Question: I have a script component that take an image, make it smaller with c# code and then try to set the byte[] result to the column. At this point I get an error:
> at
Microsoft.SqlServer.Dts.Pipeline.Wrapper.IDTSManagedComponentWrapper100.AddBLOBData(IDTSBuffer100
pIDTSBuffer, Int32 hRow, Int32 hCol, Byte[]& ppsaData) at
Microsoft.SqlServer.Dts.Pipeline.PipelineBuffer.AddBlobData(Int32
columnIndex, Byte[] data) at
ScriptMain.Input0_ProcessInputRow(Input0Buffer Row) in
c:\Users\e032955999\AppData\Local\Temp\vsta\65b7c0a9d6444e7f987741e111376505\main.cs:line
127 at UserComponent.Input0_ProcessInput(Input0Buffer Buffer) in
c:\Users\e032955999\AppData\Local\Temp\vsta\65b7c0a9d6444e7f987741e111376505\ComponentWrapper.cs:line
36 at UserComponent.ProcessInput(Int32 InputID, String InputName,
PipelineBuffer Buffer, OutputNameMap OutputMap) in
c:\Users\e032955999\AppData\Local\Temp\vsta\65b7c0a9d6444e7f987741e111376505\ComponentWrapper.cs:line
27 at
Microsoft.SqlServer.Dts.Pipeline.ScriptComponent.ProcessInput(Int32
InputID, PipelineBuffer buffer) at
Microsoft.SqlServer.Dts.Pipeline.ScriptComponentHost.ProcessInput(Int32
inputID, PipelineBuffer buffer)

Code:
'''
public override void Input0_ProcessInputRow(Input0Buffer Row)
{
//Row.BigImage = Row.Image;
Row.FilePath = Row.Path;
byte[] arr = MakeSmallImage(Row.Image);
Row.SmallImage.ResetBlobData();
Row.BigImage.AddBlobData(arr);
Row.SmallImage.AddBlobData(arr);
}
private byte[] MakeSmallImage(Microsoft.SqlServer.Dts.Pipeline.BlobColumn blobColumn)
{
const int iSmallImageMaxSize = 15 * 1024;
const int iSmallImageMinSize = 10 * 1024;
byte[] BytePicture = blobColumn.GetBlobData(0, (int)blobColumn.Length);//Get the picture bytes from the blob.
byte[] SmallPicture = null;
if (BytePicture.Length < iSmallImageMaxSize)
{
using (MemoryStream oOriginalPictureStream = new MemoryStream(BytePicture))
{
Image oPicture;
int sourceX = 0;
int sourceY = 0;
int destX = 0;
int destY = 0;
oPicture = Image.FromStream(oOriginalPictureStream);
Size OriginalPictureSize = oPicture.Size;
int CompressedPictureBytes = BytePicture.Length;
MemoryStream oCompressedPictureStream = new MemoryStream(iSmallImageMaxSize);
Size CompressedPictureSize = OriginalPictureSize;
double Ratio = ((double)OriginalPictureSize.Width) / OriginalPictureSize.Height;
Size CompressedPictureMinSize = new Size((int)(120 * Ratio), 120);
Size CompressedPictureMaxSize = OriginalPictureSize;
int Count = 1;
do
{
oCompressedPictureStream.Position = 0;
switch (Count)
{
case 1:
Count++;
break;
case 2:
Ratio = Math.Sqrt(((double)iSmallImageMaxSize) / CompressedPictureBytes);
CompressedPictureSize.Width = (int)(CompressedPictureSize.Width * Ratio);
CompressedPictureSize.Height = (int)(CompressedPictureSize.Height * Ratio);
Count++;
break;
default:
if (iSmallImageMaxSize > CompressedPictureBytes)
{
CompressedPictureMinSize = CompressedPictureSize;
}
else
{
CompressedPictureMaxSize = CompressedPictureSize;
}
CompressedPictureSize = (CompressedPictureMaxSize - CompressedPictureMinSize);
CompressedPictureSize.Width = CompressedPictureSize.Width / 2;
CompressedPictureSize.Height = CompressedPictureSize.Height / 2;
CompressedPictureSize += CompressedPictureMinSize;
break;
}
Bitmap CompressedPicture = new Bitmap(CompressedPictureSize.Width, CompressedPictureSize.Height,
PixelFormat.Format24bppRgb);
CompressedPicture.SetResolution(Math.Min(oPicture.HorizontalResolution, 72),
Math.Min(oPicture.VerticalResolution, 72));
Graphics grPhoto = Graphics.FromImage(CompressedPicture);
grPhoto.InterpolationMode = InterpolationMode.HighQualityBicubic;
grPhoto.DrawImage(oPicture,
new Rectangle(destX, destY, CompressedPictureSize.Width,
CompressedPictureSize.Height),
new Rectangle(sourceX, sourceY, OriginalPictureSize.Width,
OriginalPictureSize.Height),
GraphicsUnit.Pixel);
grPhoto.Dispose();
CompressedPicture.Save(oCompressedPictureStream, System.Drawing.Imaging.ImageFormat.Jpeg);
CompressedPicture.Dispose();
CompressedPictureBytes = (int)oCompressedPictureStream.Position;
oCompressedPictureStream.SetLength(CompressedPictureBytes);
} while (((CompressedPictureMaxSize - CompressedPictureMinSize).Width > 50) &&
((CompressedPictureBytes > iSmallImageMaxSize) ||
(CompressedPictureBytes < iSmallImageMinSize)));
oPicture.Dispose();
//SmallPicture = new byte[oCompressedPictureStream.Length];
SmallPicture = oCompressedPictureStream.ToArray();
oCompressedPictureStream.Dispose();
}
//oDAL.UploadFileToDatabase(SmallPicture, BytePicture, lTmunaID);
}
return SmallPicture;
}
'''
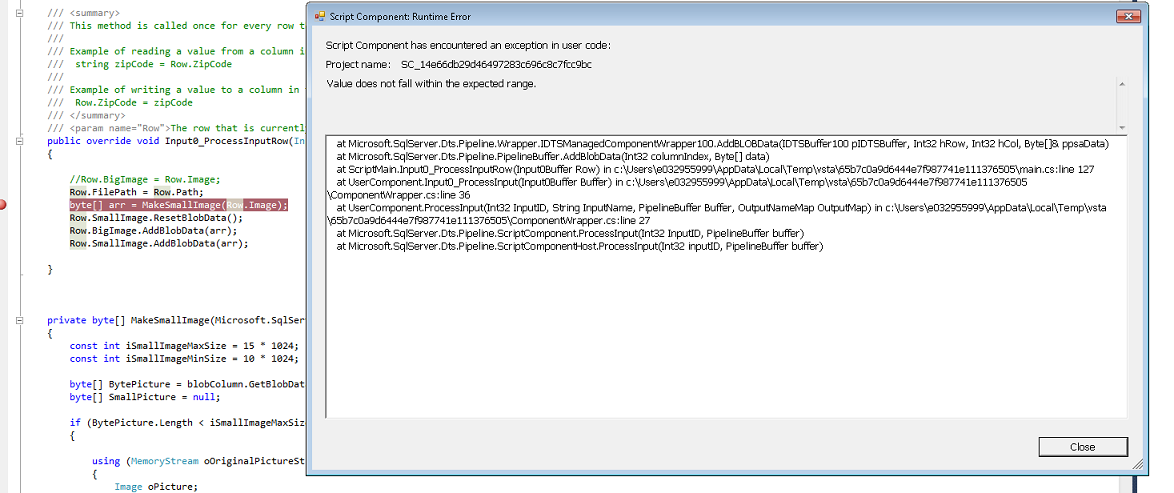
Answer: Maybe it's due to 'null'? When 'BytePicture.Length < iSmallImageMaxSize' condition is false 'MakeSmallImage' method will return 'null'.
'BlobColumn' class has <URL> method, so you should use it for nulling the blob.